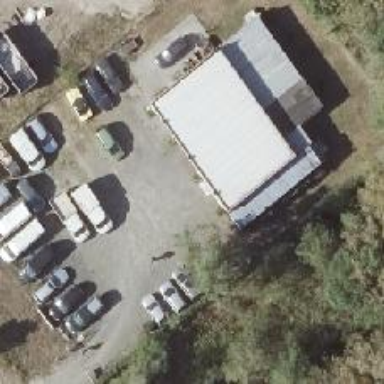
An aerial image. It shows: Car repair shop located in building.